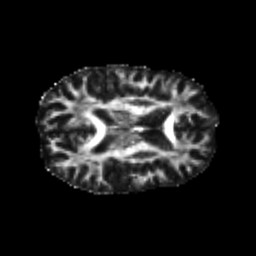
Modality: FA
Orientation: axial
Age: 25
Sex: female
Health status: healthy
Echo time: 0.074 s